Question: I have a project that is packaged via webpack.
Css is generated from sass with sourceMap.
'''
devtool: 'source-map',
...
loader: ExtractTextPlugin.extract(
'css-loader?sourceMap=true&minimize=true!' +
'postcss-loader?sourceMap=true!' +
'sass-loader?sourceMap=true'
),
'''
'app.css.map' file successfully generated and 'sourceMappingURL=app.css.map' placed in 'app.css'.
I see that Chrome recognized .map file in "source tab" because "webpack://" structure exists.
<URL>
:
[
After that I convert 'app.css.map' file to base64 (via online service) and paste it into 'app.css'
'''
sourceMappingURL=data:application/json;charset=utf-8;base64,eyJ2ZXJz...
'''
and all works fine!
<URL>
Totally:
1. .map is correct (because it works in base64 format)
2. Chrome detects app.css.map and get it successfully (because webpack:// exists in source tab)
Why it doesnt work with "map in 'app.css.map'" but when it in base64 format? How to fix it?
I've tested in other PC with same chrome and all works fine. I think some chrome settigns make this bug.
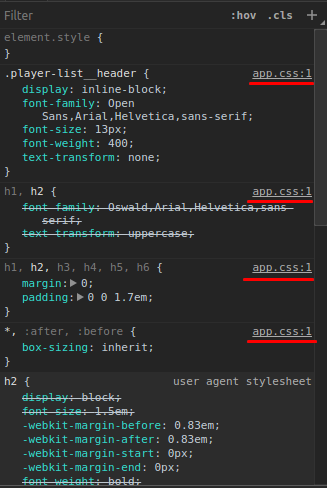
Answer: This is a bug of the latest versions of chrome with 'Live SASS' option.
I've sended bug report about it. Turn off 'live sass' is temporary solution.
<URL>